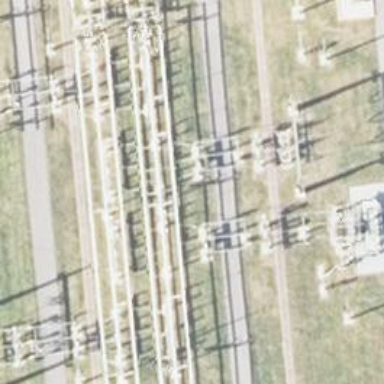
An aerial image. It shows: Power line with three cables.